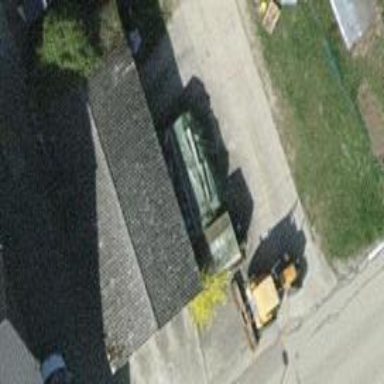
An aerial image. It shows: Warehouse.